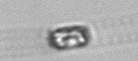
Label: Dactyliosolen_blavyanus